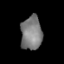
Tissue: lung
Cell type: Endothelial cells
Senescence score: 0.6262
Nuclear area (px): 698
Mean DAPI intensity: 124.497